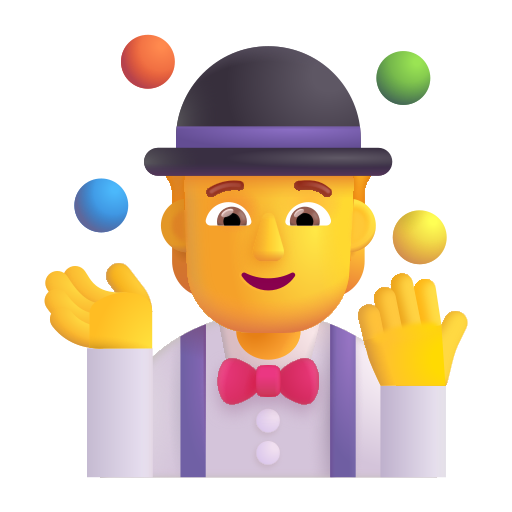
person juggling color default